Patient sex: F
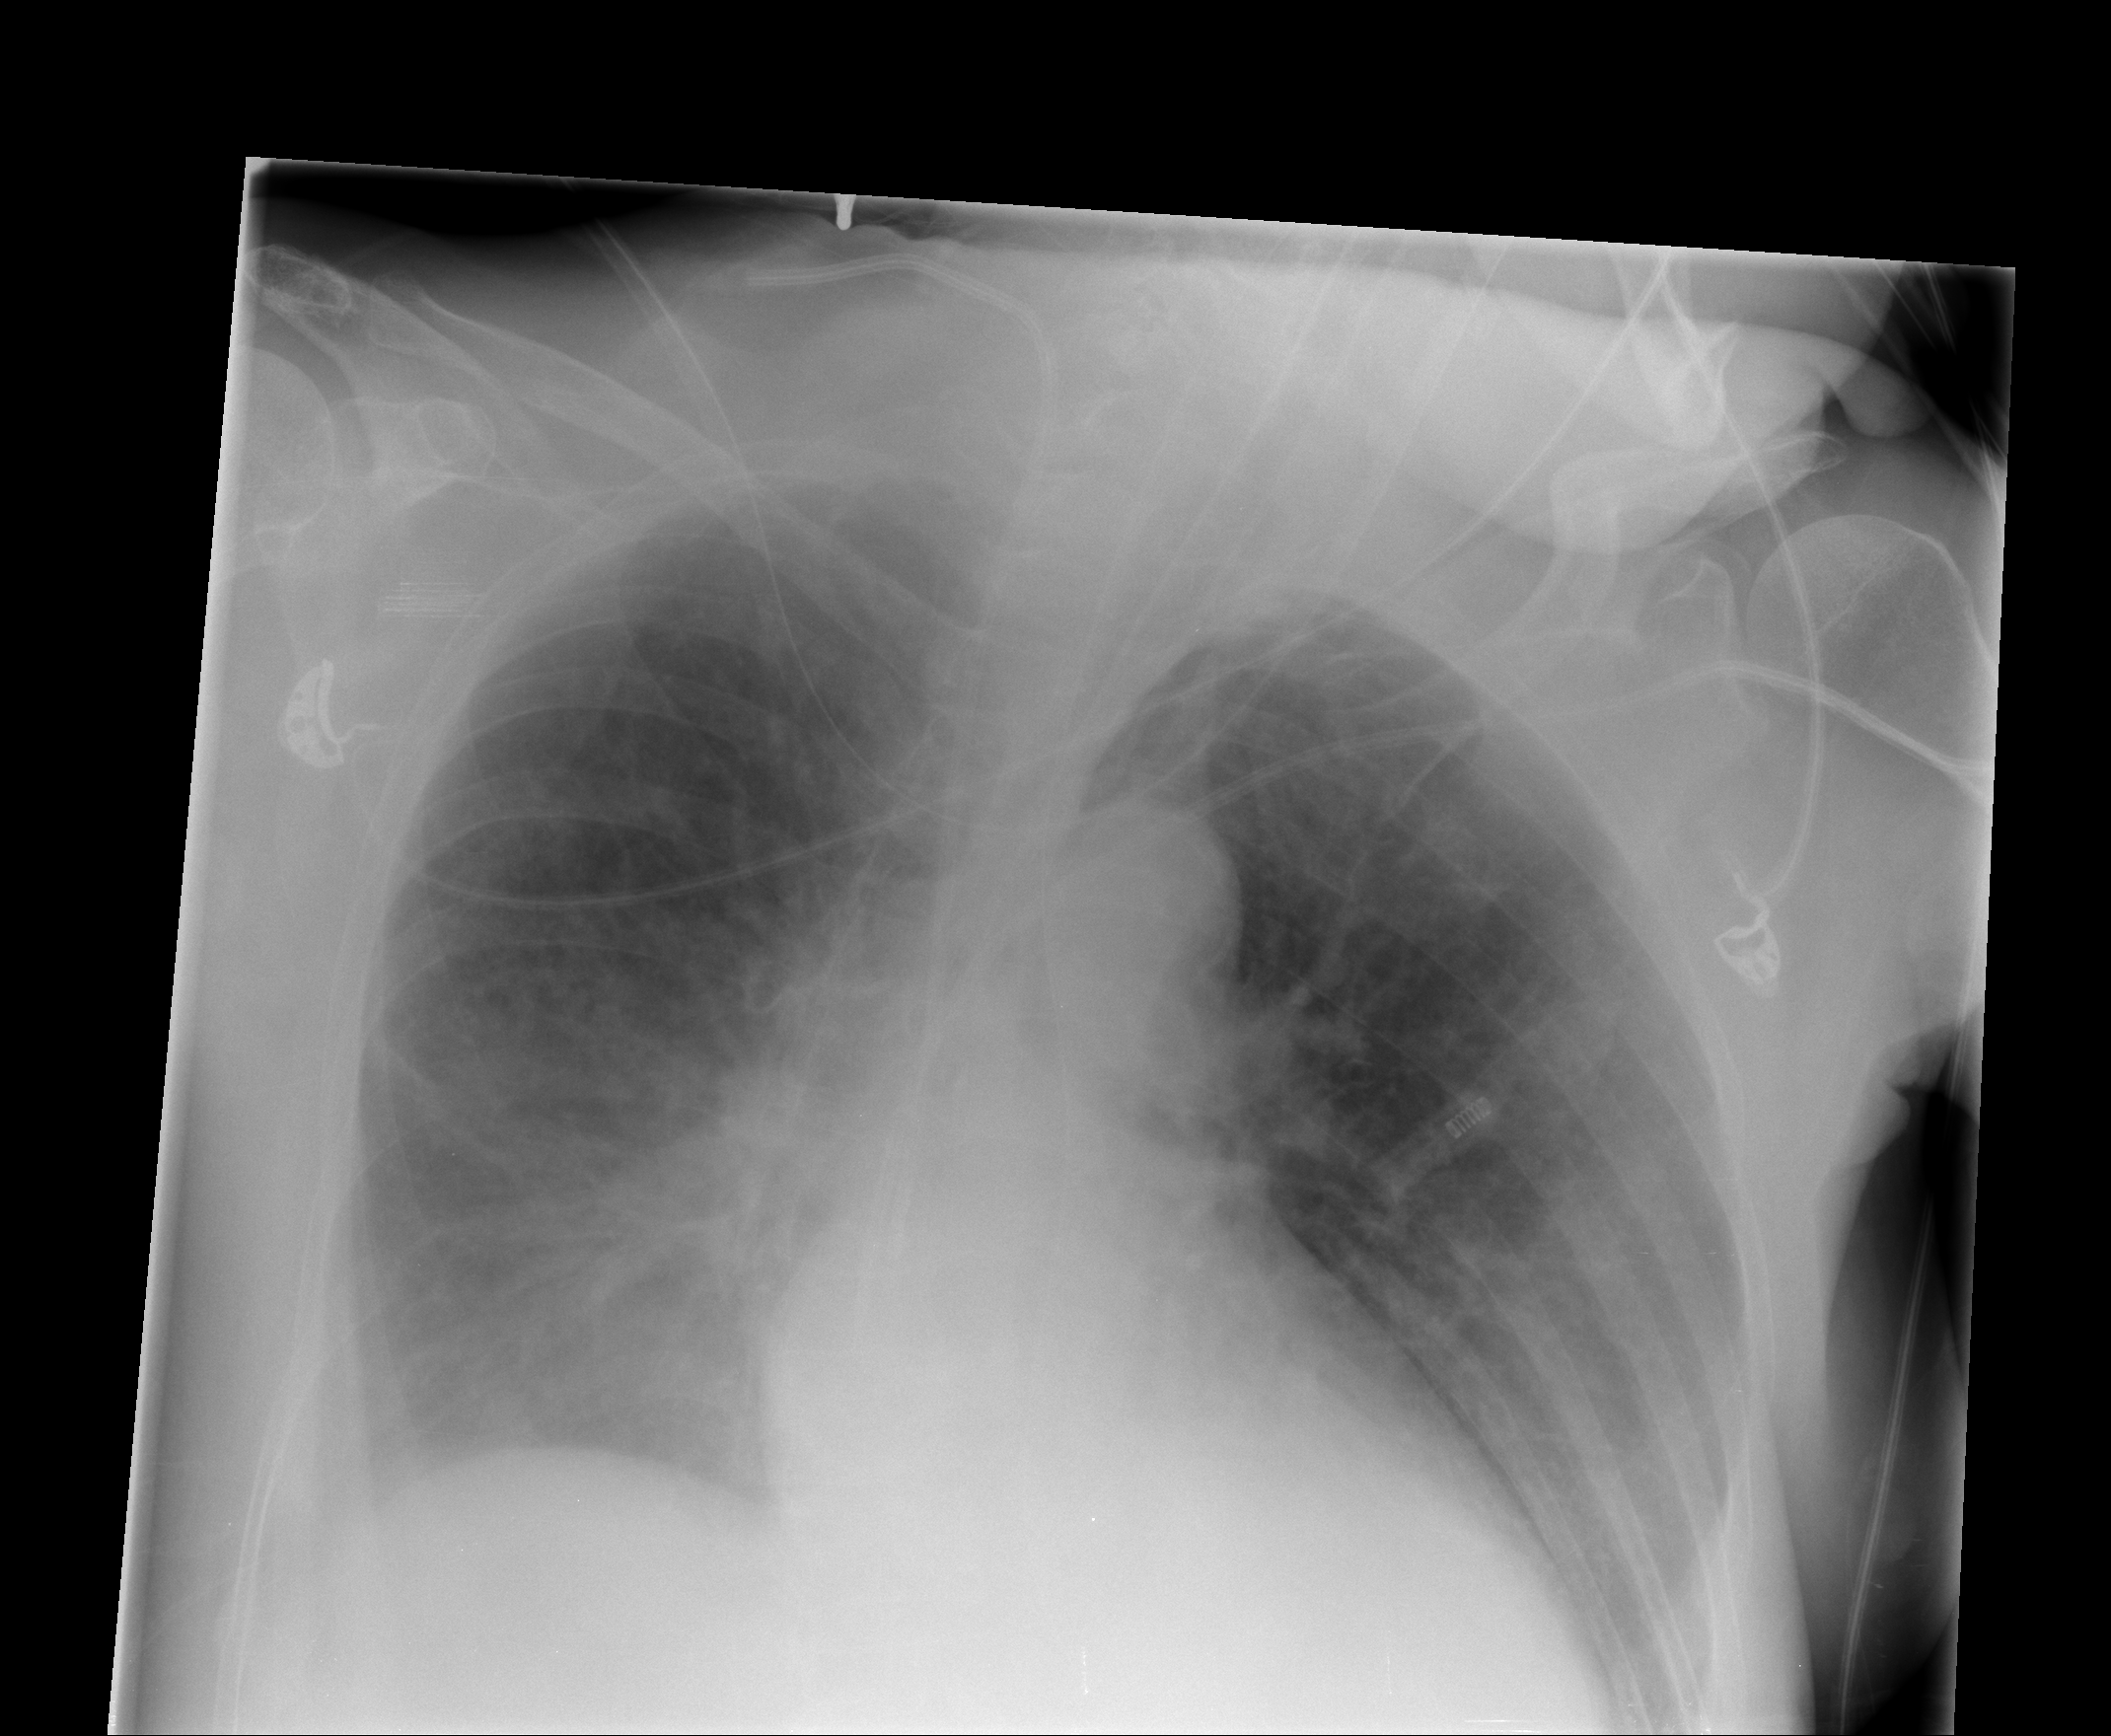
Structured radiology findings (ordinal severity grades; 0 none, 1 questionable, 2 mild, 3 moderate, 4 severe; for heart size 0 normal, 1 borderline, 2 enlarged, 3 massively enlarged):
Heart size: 0
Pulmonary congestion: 0
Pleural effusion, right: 2
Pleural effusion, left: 0
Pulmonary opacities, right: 3
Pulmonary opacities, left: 0
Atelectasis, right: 2
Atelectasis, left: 2